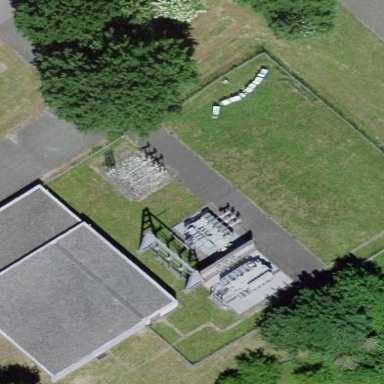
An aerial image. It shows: Transmission substation.